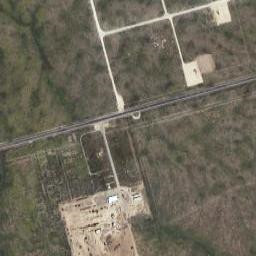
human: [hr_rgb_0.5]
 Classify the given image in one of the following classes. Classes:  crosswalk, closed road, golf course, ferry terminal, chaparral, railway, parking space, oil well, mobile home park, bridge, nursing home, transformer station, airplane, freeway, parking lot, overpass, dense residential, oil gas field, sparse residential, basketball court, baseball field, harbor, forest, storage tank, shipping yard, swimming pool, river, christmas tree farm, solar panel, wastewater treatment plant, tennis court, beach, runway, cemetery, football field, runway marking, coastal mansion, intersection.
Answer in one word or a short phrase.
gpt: oil gas field